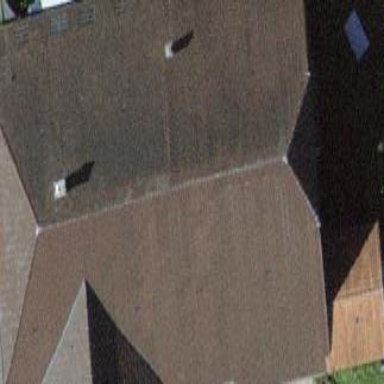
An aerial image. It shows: Farm building.